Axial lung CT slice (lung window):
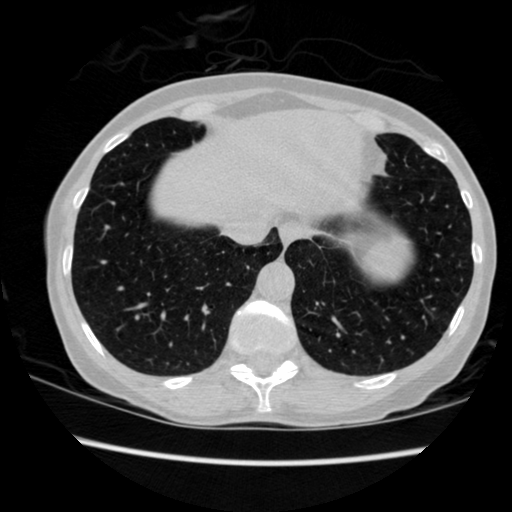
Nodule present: no